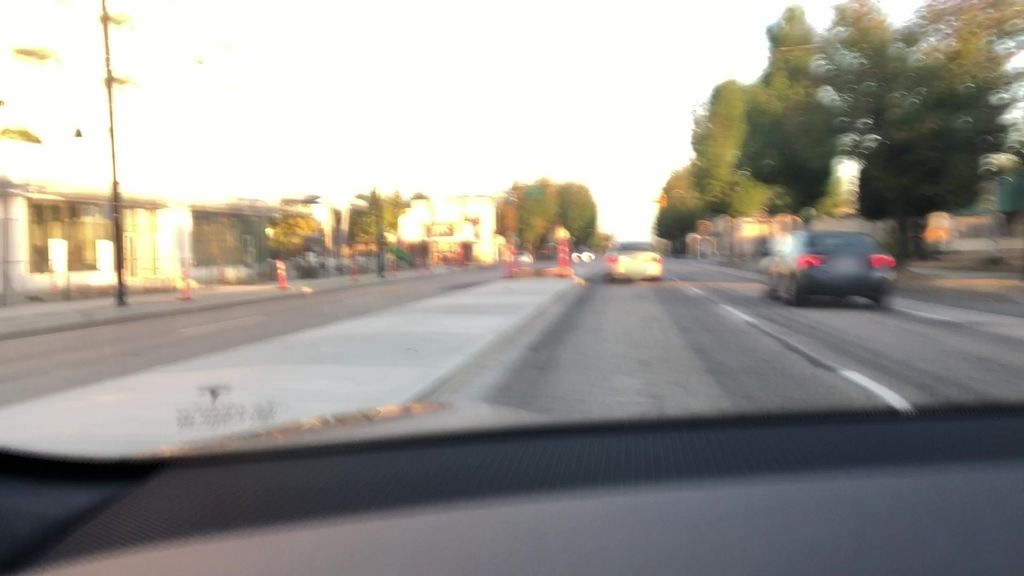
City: vancouver